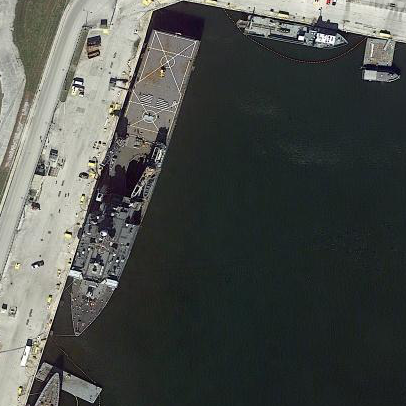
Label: combat